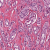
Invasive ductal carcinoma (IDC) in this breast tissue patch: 1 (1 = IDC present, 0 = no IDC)